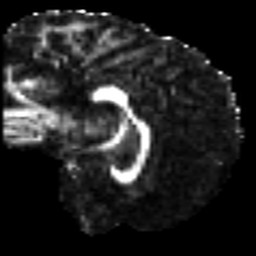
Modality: FA
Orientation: sagittal
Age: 48
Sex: male
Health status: ill
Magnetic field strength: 3 T
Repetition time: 9 s
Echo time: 0.093 s